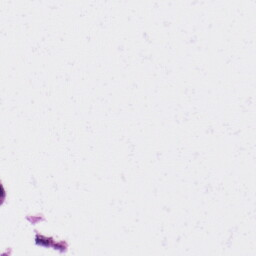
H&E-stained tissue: Skin